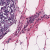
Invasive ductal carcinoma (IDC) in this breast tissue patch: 0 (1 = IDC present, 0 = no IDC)